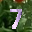
Label: 7